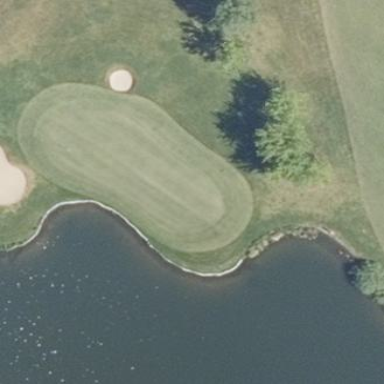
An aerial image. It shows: Golf green.